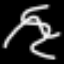
Label: squiggle